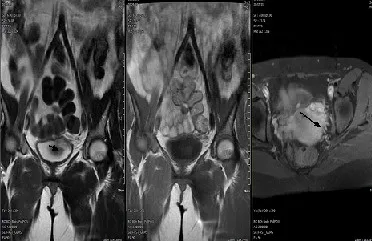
Intramural mass of 7 mm in size located in the upper posterior bladder roof which appears high/low signal on T2/T1W images, uniformly and strongly enhancing on post-contrast images.
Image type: radiology (mri)